Field crop: tomato
Growth stage: 2
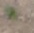
Species: solanum